七年级 · 度量几何学
给出下列判断: (1)两条不相交的直线叫做平行线; (2)不相等的两个角一定不是对顶角; (3)若两个角的一边在同一直线上, 另一对边互相平行, 则这两个角相等; (4)如果两个角是邻补角, 那么这两个角的平分线组成的图形是直角, 其中正确的有 ( )

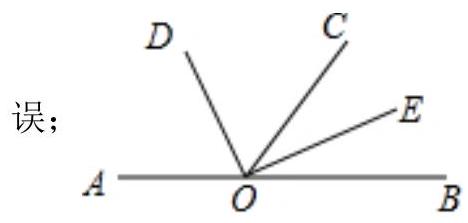
A. 1 个
B. 2 个
C. 3 个
D. 4 个

答案: B
解析: 【答案】 $B$

【解析】解: 在同一平面内, 两条不相交的直线叫做平行线, 故(1)错误;

不相等的两个角一定不是对顶角, 故(2)正确;

若两个角的一边在同一直线上, 另一对边互相平行, 则这两个角相等或互补, 故(3)错

$\because \angle A O C$ 和 $\angle B O C$ 是邻补角,
$\therefore \angle A O C+\angle B O C=180^{\circ}$,

$\because O D$ 平分 $\angle A O C, O E$ 平分 $\angle B O C$,

$\therefore \angle D O C=\frac{1}{2} \angle A O C, \angle E O C=\frac{1}{2} \angle B O C$,

$\therefore \angle D O E=\angle D O C+\angle E O C=\frac{1}{2} \times 180^{\circ}=90^{\circ}$,

即 $\angle D O E$ 是直角, 故(4)正确;

即正确的个数是 2 个,

故选: B.

根据平行线的定义、对顶角相等、邻补角的定义和角平分线的定义逐个判断即可.

本题考查了平行线的定义、对顶角相等、邻补角的定义和角平分线的定义等知识点, 能熟记知识点的内容是解此题的关键.